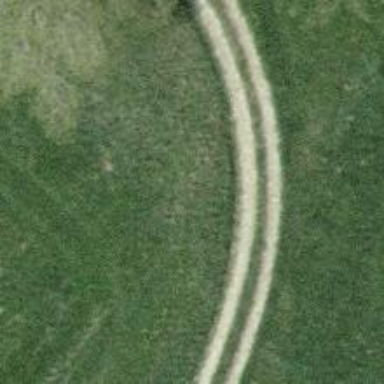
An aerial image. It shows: Track with grade 4 track type.